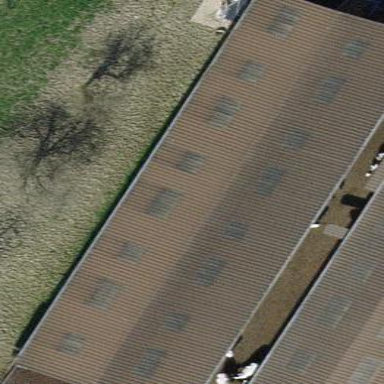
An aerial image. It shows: Farm building.